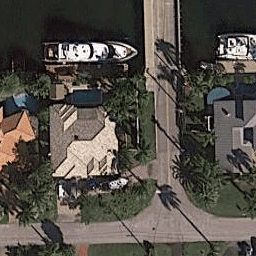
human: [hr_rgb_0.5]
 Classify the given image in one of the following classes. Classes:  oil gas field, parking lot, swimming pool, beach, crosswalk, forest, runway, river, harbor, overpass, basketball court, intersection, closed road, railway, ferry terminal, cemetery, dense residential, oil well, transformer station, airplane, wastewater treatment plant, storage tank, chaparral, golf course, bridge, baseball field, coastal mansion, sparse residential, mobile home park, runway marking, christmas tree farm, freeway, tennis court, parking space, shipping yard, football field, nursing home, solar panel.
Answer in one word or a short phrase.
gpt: coastal mansion